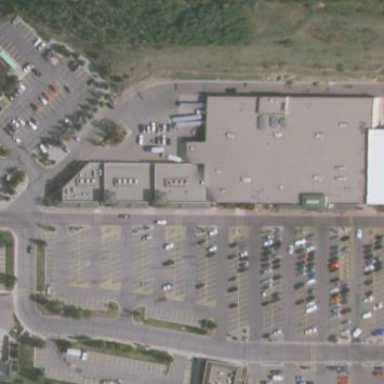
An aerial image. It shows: Retail building.